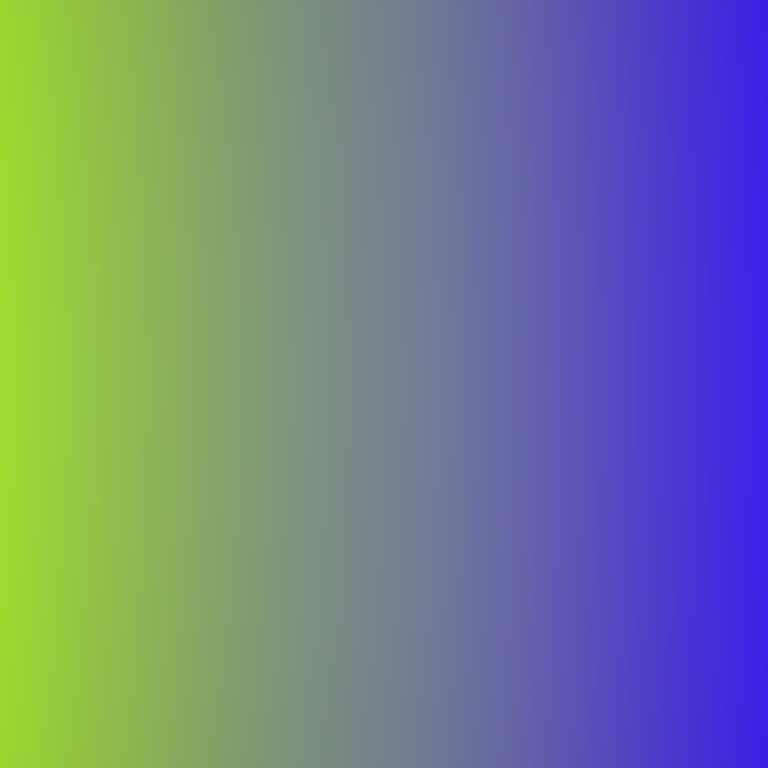
Abstract light effect, smooth gradient from vibrant green to deep blue, calm atmosphere, soft blend, no room, no furniture, no objects.